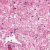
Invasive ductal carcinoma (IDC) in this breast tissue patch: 0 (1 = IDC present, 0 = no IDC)